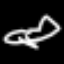
Label: airplane